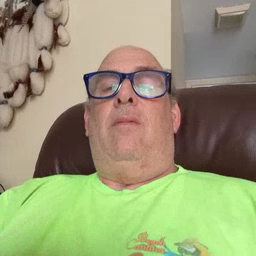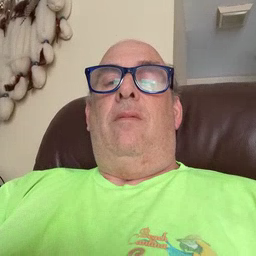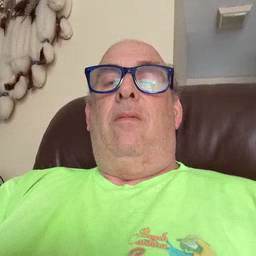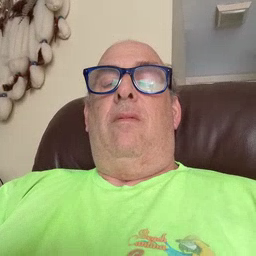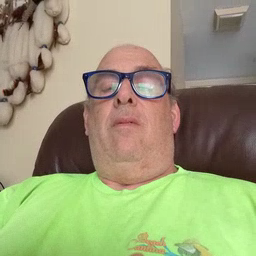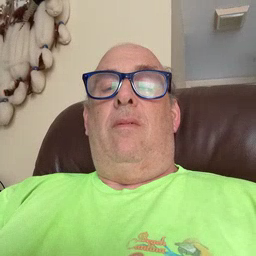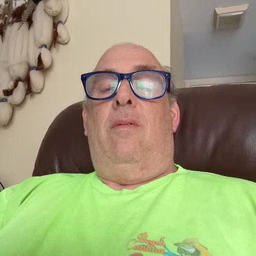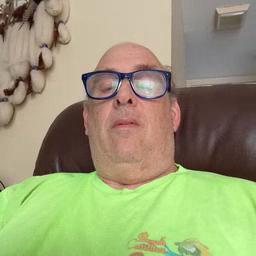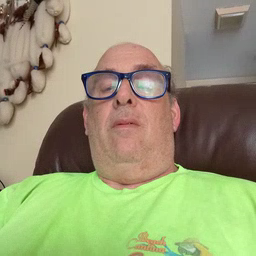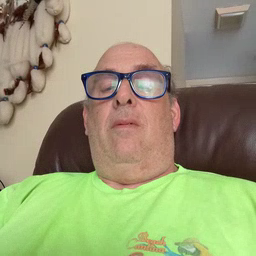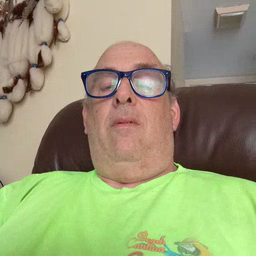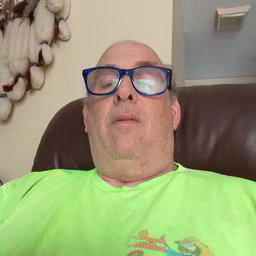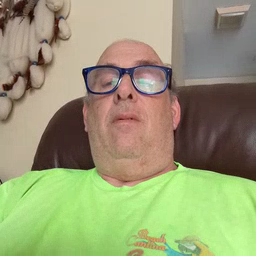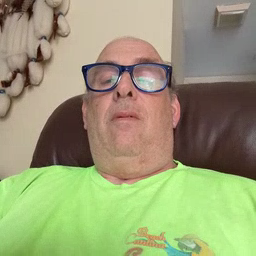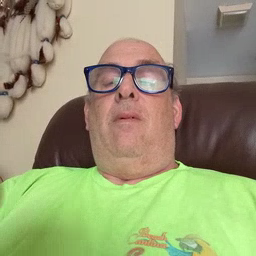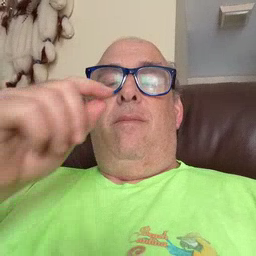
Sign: bee